Question:
How do websites such as <URL> different colors like a modern text editor would?
For example, the tag is a different color to the in the CSS section in the picture above.
I assume that it's done dynamically using some sort of JS. Could anyone point me towards a script which could automatically and on the fly change the color of certain words to fit a color scheme?
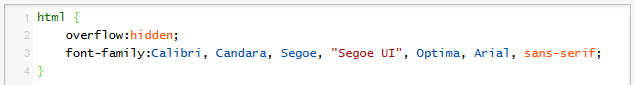
Answer: The <URL> editor. This editor inserts
'''
<span class="cm-property">elements</span>
'''
to format the code.
Examples of such libraries include the ones mentioned above:
- <URL>
And for example:
- <URL>